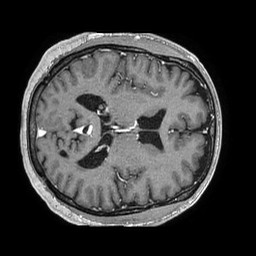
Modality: T1w
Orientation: axial
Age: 58
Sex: male
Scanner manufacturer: philips
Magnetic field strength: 1.5 T
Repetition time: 0.007752 s
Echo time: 0.003575 s